Question: I'm using the Google's new Navigation Drawer, and i'm trying to set it always visible, like in Hangout, but i can't find any documentation on how to achieve this.
Someone can help me?
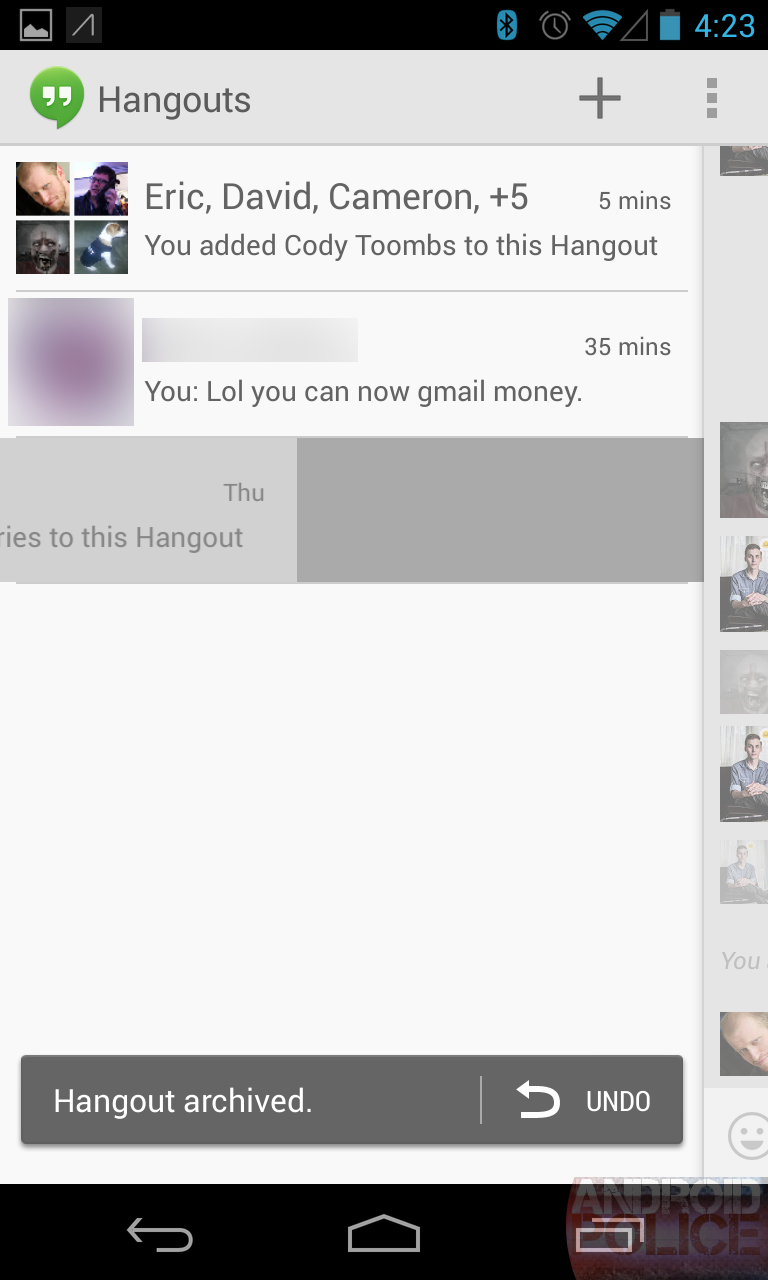
Answer: Hangouts does use a Navigation Drawer, but instead uses a <URL> by one of the Android developers.